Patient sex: M
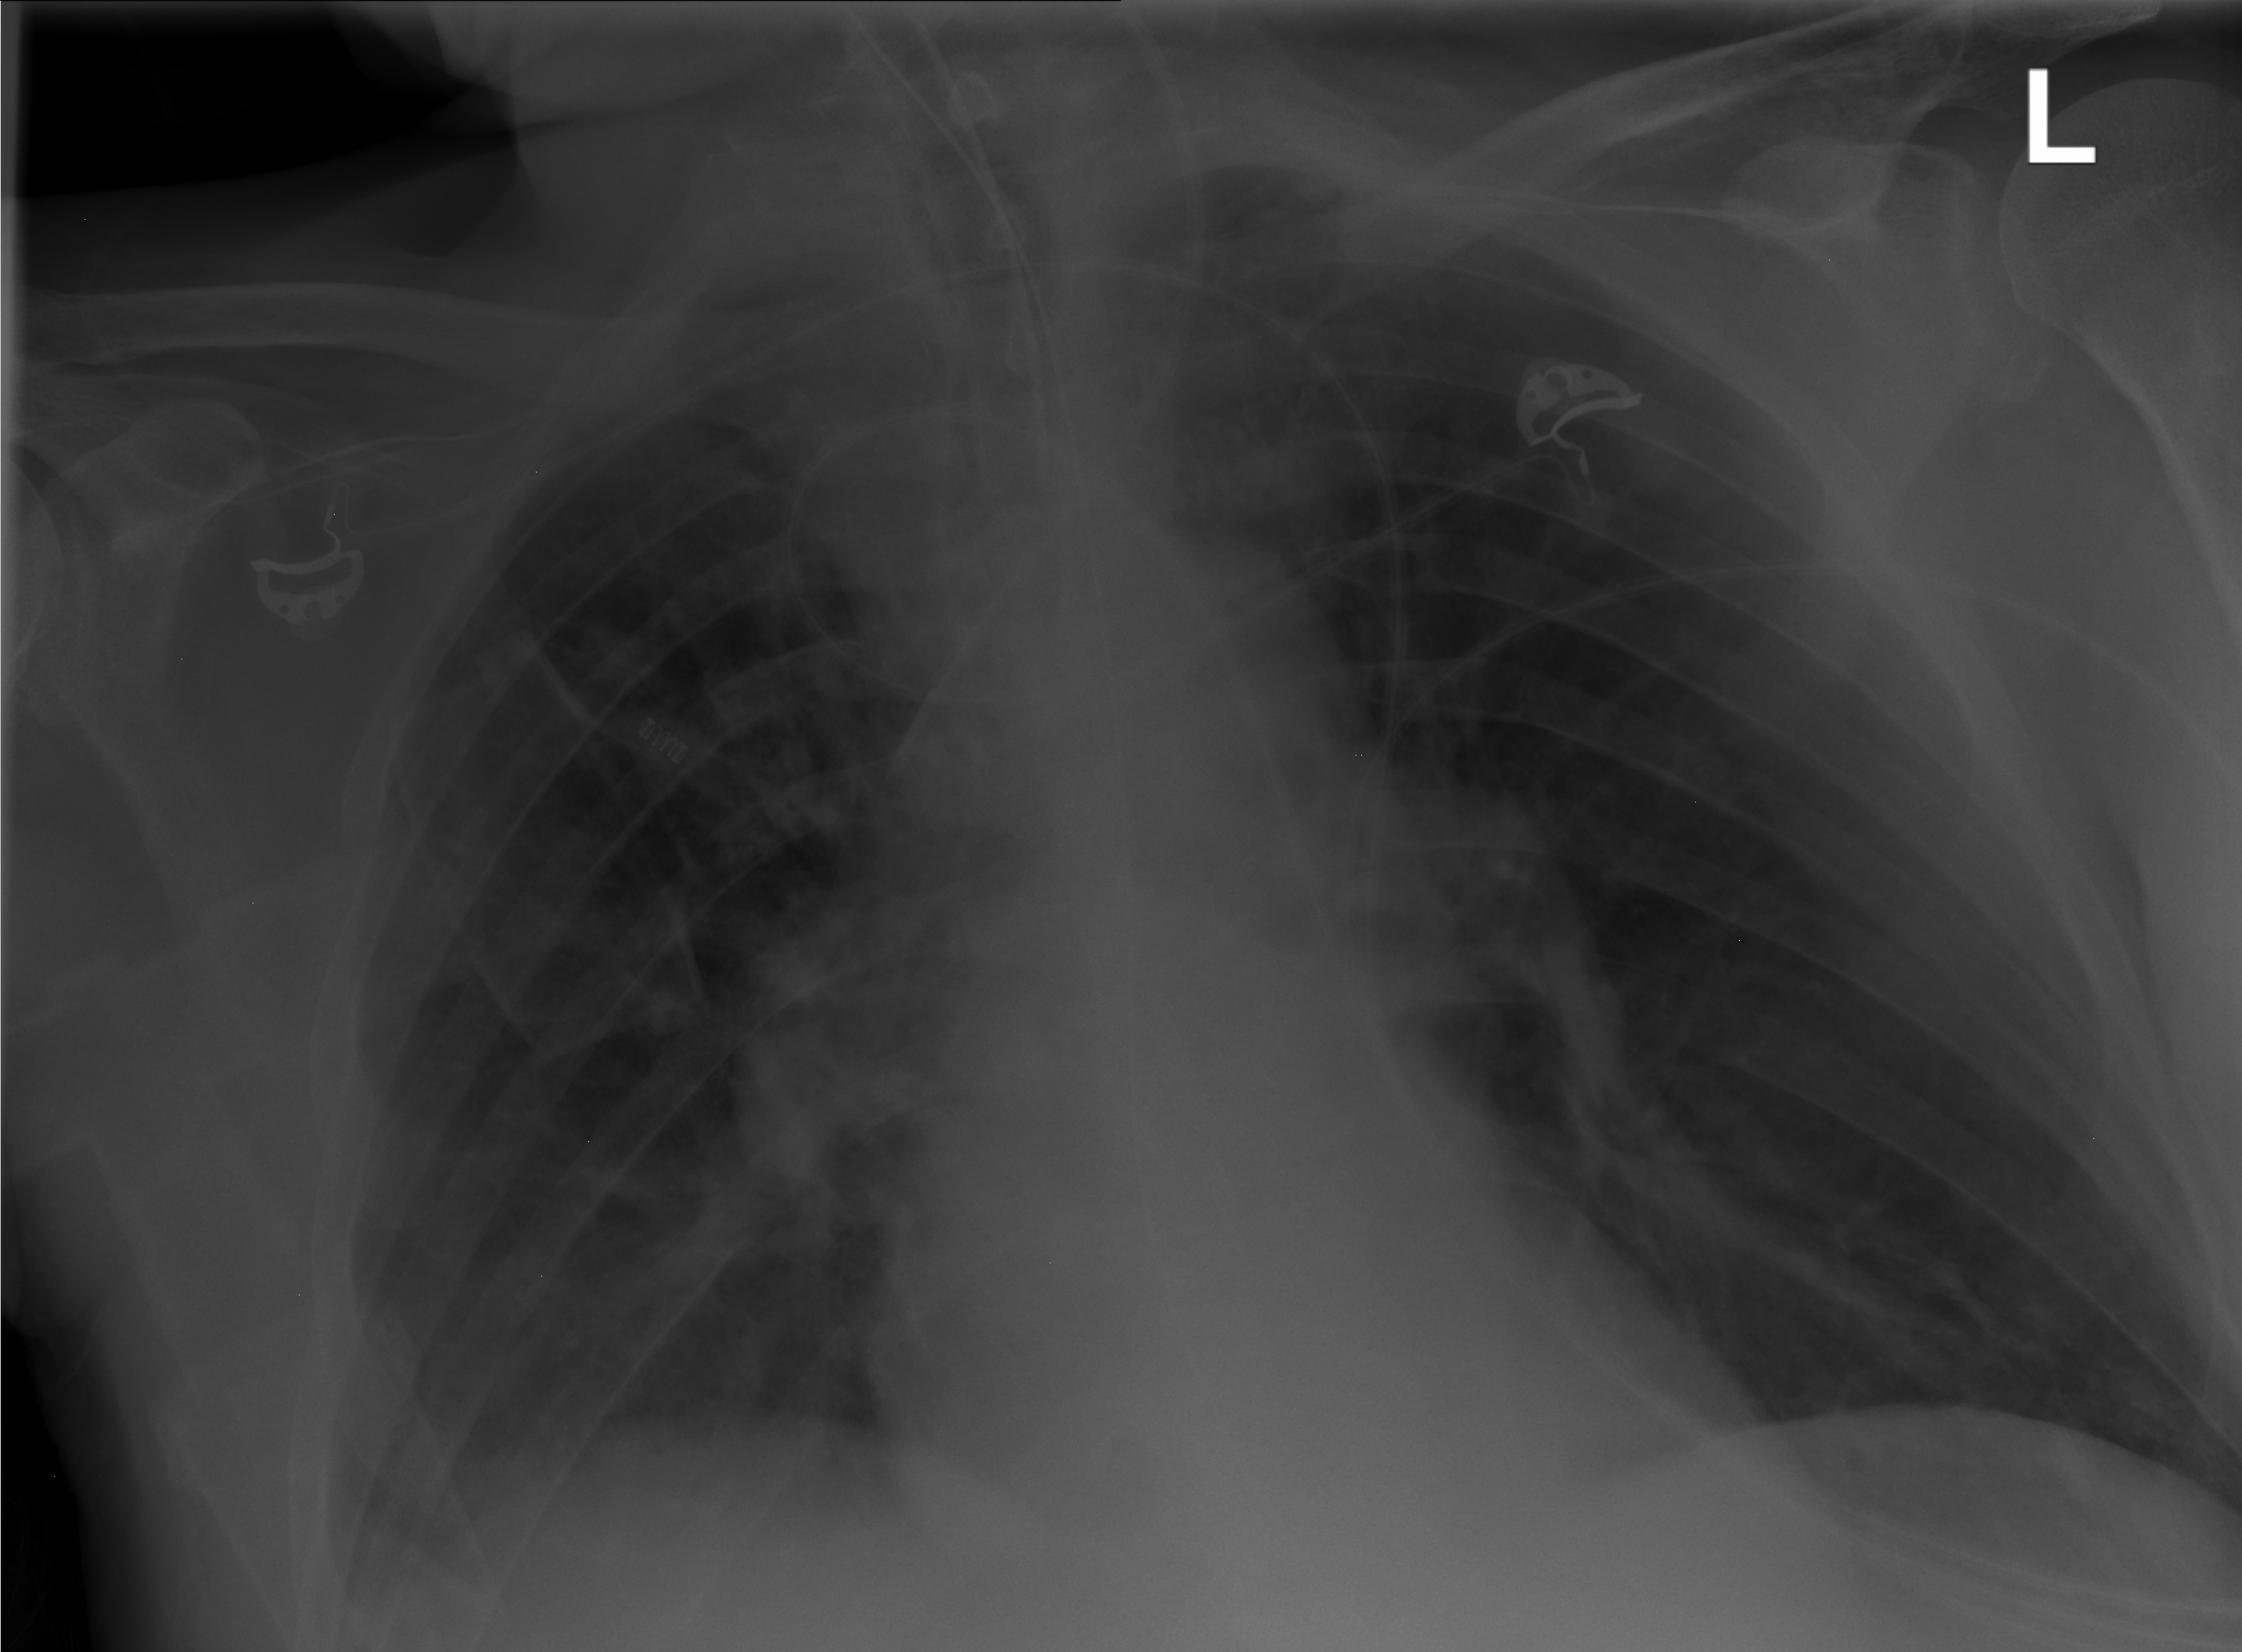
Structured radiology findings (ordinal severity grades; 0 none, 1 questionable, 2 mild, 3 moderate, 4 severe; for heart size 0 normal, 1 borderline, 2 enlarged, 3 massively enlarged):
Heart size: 0
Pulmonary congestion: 0
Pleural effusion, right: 2
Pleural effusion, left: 0
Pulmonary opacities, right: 0
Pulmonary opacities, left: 0
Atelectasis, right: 2
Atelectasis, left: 0